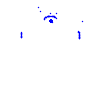
Particle: proton